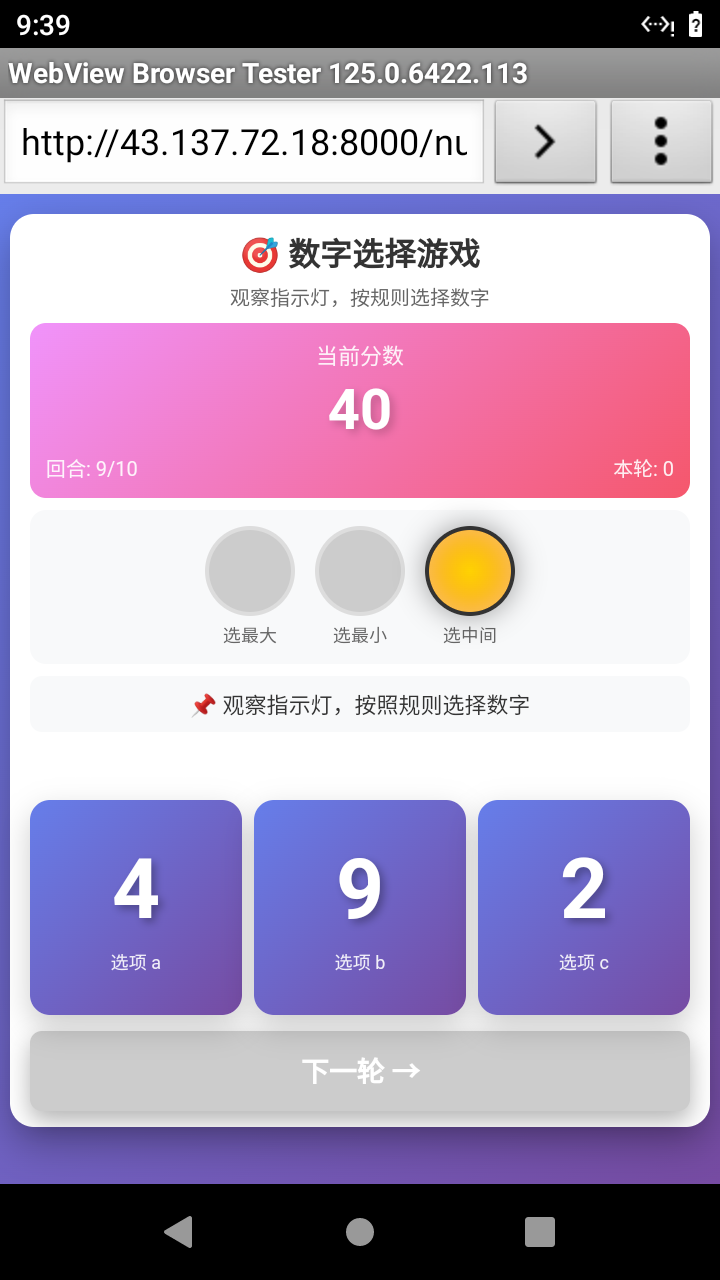

Select the correct number based on the traffic light color.
Answer: 1